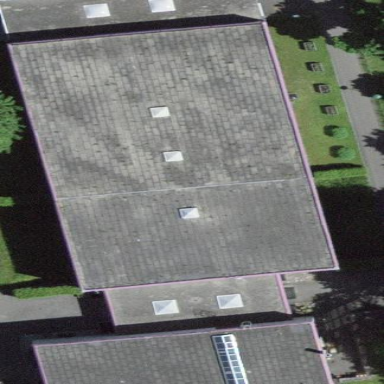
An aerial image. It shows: School building.